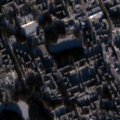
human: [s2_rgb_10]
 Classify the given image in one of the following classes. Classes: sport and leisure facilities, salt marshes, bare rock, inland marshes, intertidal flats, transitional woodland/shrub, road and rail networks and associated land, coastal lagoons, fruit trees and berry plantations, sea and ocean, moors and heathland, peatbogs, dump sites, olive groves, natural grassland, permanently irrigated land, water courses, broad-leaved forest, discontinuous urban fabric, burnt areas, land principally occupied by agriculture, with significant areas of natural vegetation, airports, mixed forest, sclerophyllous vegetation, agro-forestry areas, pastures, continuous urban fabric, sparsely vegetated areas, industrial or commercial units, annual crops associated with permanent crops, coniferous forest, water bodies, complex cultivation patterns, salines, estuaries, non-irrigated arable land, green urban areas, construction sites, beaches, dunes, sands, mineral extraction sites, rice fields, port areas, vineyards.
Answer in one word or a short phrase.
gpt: discontinuous urban fabric, industrial or commercial units, mixed forest, water bodies